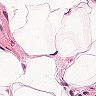
Metastatic tissue present: no